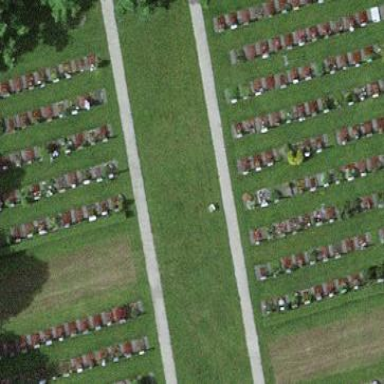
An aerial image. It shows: Sector within cemetery.